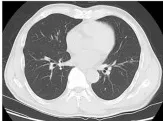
Changes in imaging throughout the treatment period. (A-D) CT scans of the chest at different times.
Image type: radiology (ct)